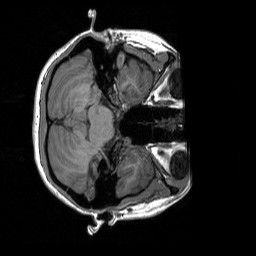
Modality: T1w
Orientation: axial
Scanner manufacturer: siemens
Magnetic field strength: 3 T
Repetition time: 1.76 s
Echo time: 0.0022 s